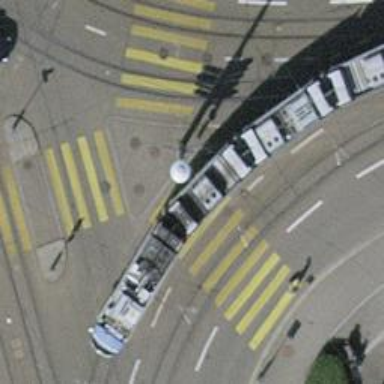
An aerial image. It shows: Uncontrolled zebra crossing with pedestrian island.